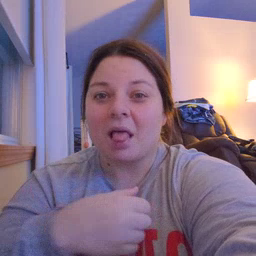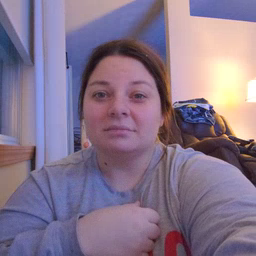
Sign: cereal